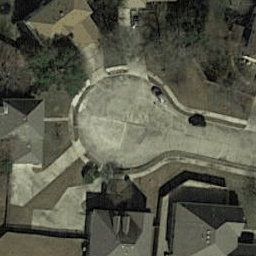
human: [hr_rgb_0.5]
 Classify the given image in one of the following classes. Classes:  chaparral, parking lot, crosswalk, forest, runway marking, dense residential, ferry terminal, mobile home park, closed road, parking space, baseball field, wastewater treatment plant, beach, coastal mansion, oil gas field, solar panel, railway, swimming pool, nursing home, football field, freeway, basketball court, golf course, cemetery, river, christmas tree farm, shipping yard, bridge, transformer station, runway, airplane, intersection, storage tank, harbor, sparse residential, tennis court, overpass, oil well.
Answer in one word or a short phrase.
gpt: closed road